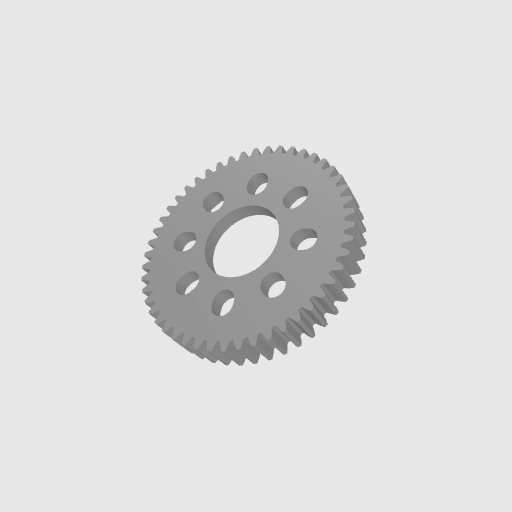
Part: HubMountAluminumGear48T